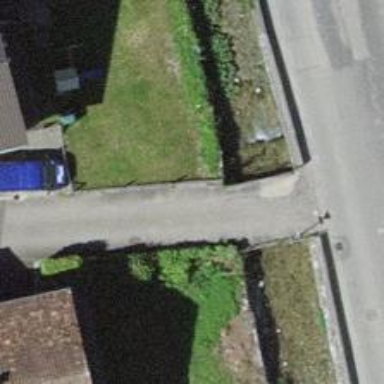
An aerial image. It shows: Residential road with asphalt surface passing over bridge. There are no sidewalks on the bridge.